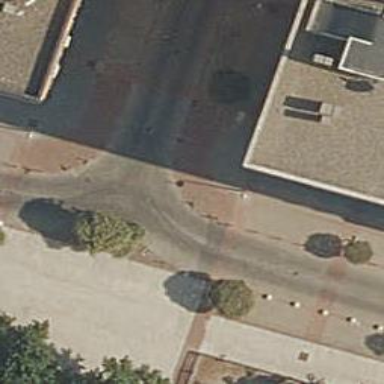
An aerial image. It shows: Pedestrian road.